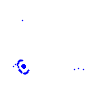
Particle: pion